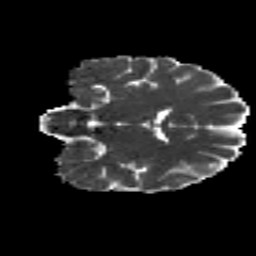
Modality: MD
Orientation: coronal
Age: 23
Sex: female
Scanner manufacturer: siemens
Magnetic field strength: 3 T
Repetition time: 8.8 s
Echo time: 0.085 s